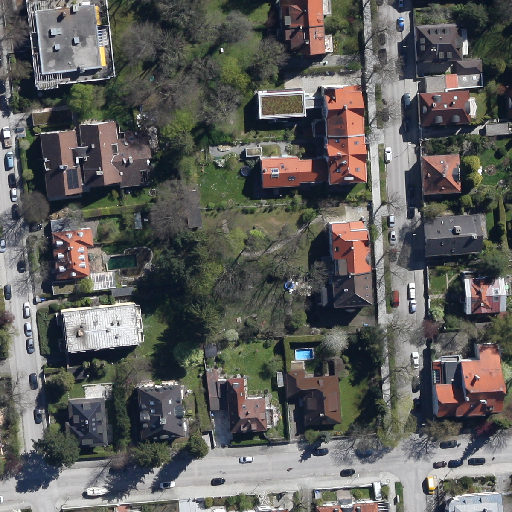
Referring expression: vehicle in the parking area